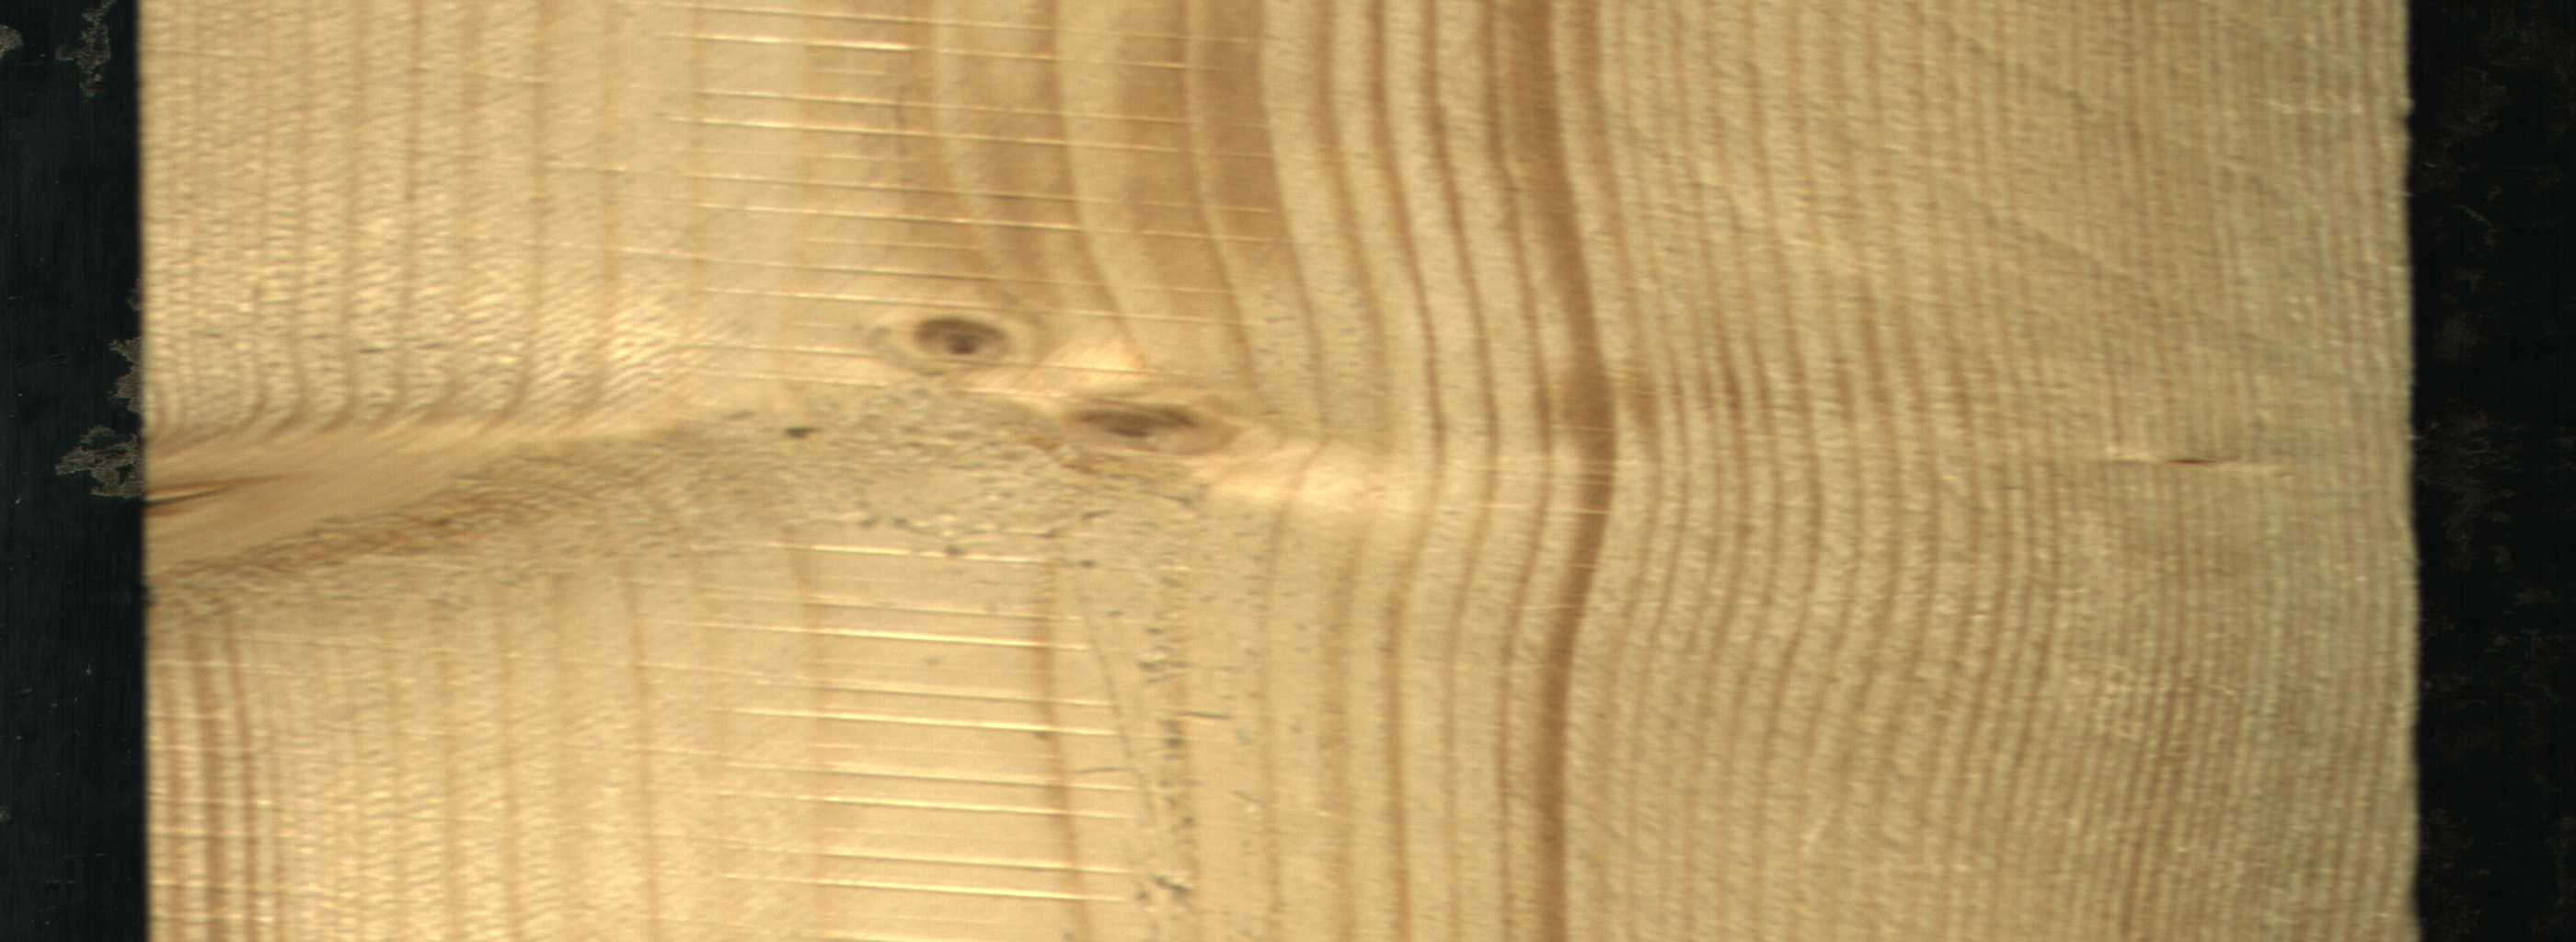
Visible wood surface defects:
Live_Knot
Live_Knot
Live_Knot
Live_Knot